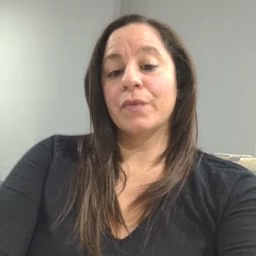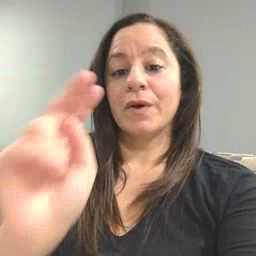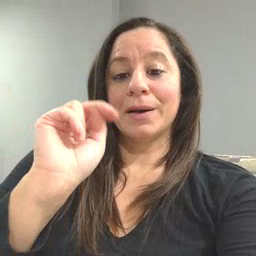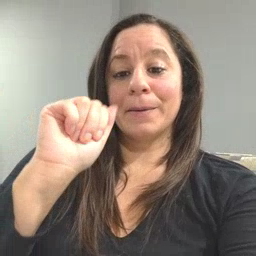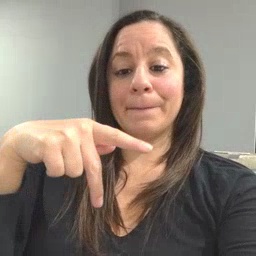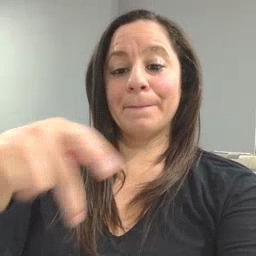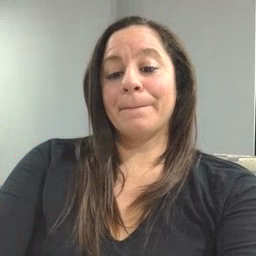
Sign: nap